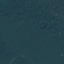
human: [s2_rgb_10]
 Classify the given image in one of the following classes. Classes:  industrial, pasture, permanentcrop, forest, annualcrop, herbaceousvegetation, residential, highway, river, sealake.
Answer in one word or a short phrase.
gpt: Forest